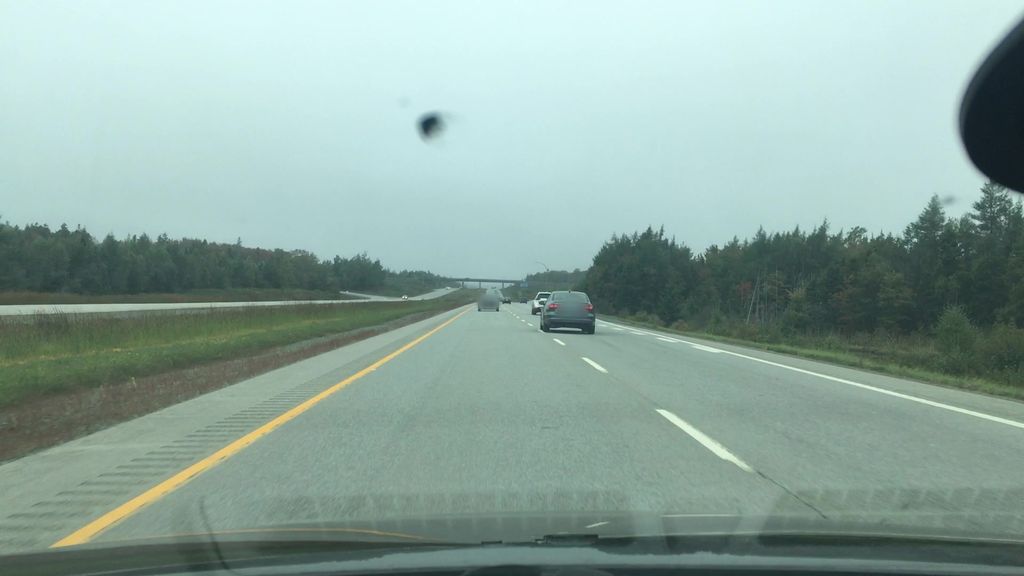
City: halifax